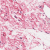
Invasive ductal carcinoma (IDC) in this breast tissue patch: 0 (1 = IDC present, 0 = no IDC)